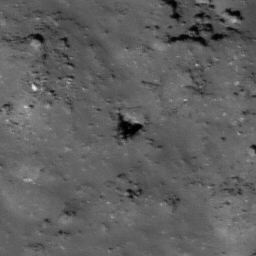
Pit: Tharp 5
Host crater: Tharp
Host type: impact_melt
Lunar coordinates: latitude -30.611, longitude 145.72